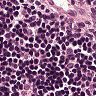
Metastatic tissue present: no